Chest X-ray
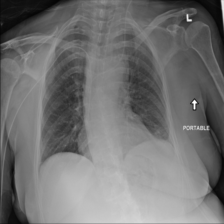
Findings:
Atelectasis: negative
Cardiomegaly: negative
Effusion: negative
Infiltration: negative
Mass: negative
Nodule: negative
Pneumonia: negative
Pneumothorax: negative
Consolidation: negative
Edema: negative
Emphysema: negative
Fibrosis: negative
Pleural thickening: negative
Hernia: negative